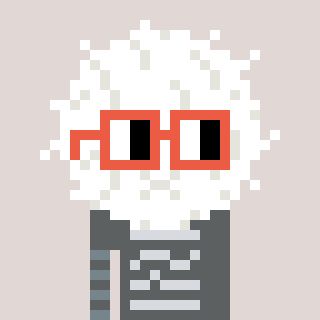
a pixel art character with square orange glasses, a cottonball-shaped head and a peachy-colored body on a warm background